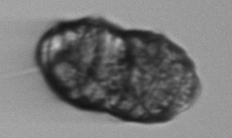
Label: Margalefidinium